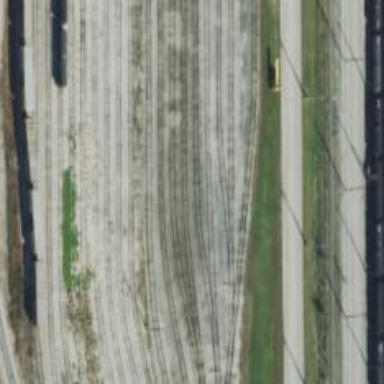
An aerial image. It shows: Railway yard used for servicing trains.